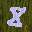
Label: 8